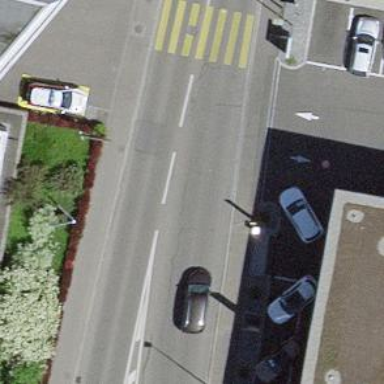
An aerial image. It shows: Bus stop with stop position for public transport.